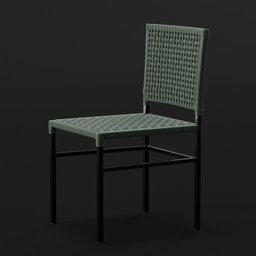
Label: furniture